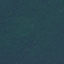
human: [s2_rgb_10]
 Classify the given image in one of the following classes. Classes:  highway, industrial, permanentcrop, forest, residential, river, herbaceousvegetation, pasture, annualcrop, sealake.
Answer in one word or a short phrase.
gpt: Forest